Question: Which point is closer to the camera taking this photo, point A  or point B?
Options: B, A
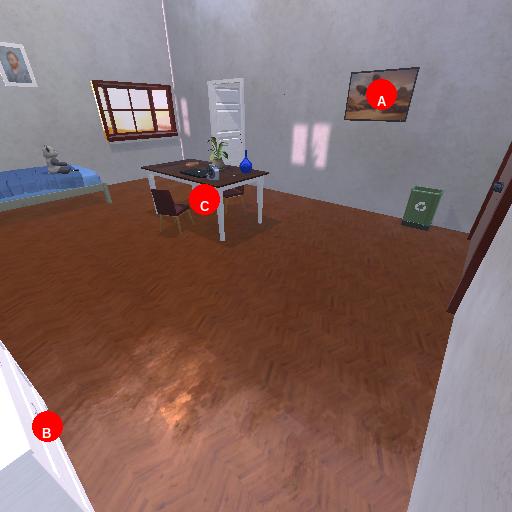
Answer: B